Field crop: tomato
Growth stage: 1
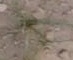
Species: cyperus